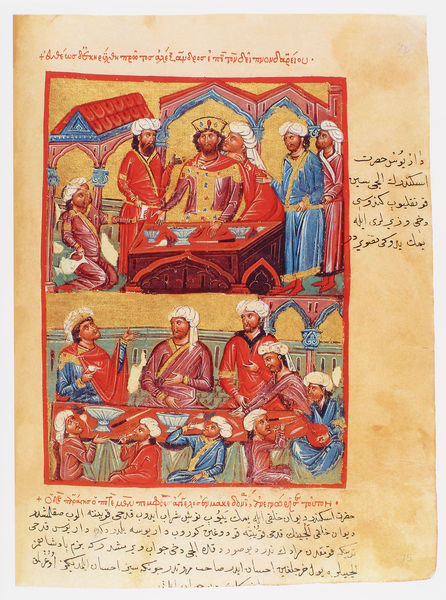
Titel: Der griechische Alexanderroman
Institution: Venedig, Hellenic Institute Codex Gr. 5
Schlagwörter: blau, mann, weiß, grün, menschen, sitzen, braun, frau, männer, orange, raum, tisch, zeichnung, zimmer, dach, haus, rot, architektur, messer, rahmen, schale, stehen, häuser, boden, gold, sitzend, edelsteine, krone, schalen, kopfbedeckung, spanien, schrift, könig, essen, tafel, wein, buch, palast, knien, gefässe, mahl, altar, buchseite, arabisch, jesus, abendmahl, david, orientalismus, turban, miniatur, islam, goldgrund, turbane, gewände, maurisch, ottonisch, buchmalerei, islamisch, byzanz, alexander, codex, letztes abendmahl, pessah, farsi, salomon, 2, alexanderroman, 500